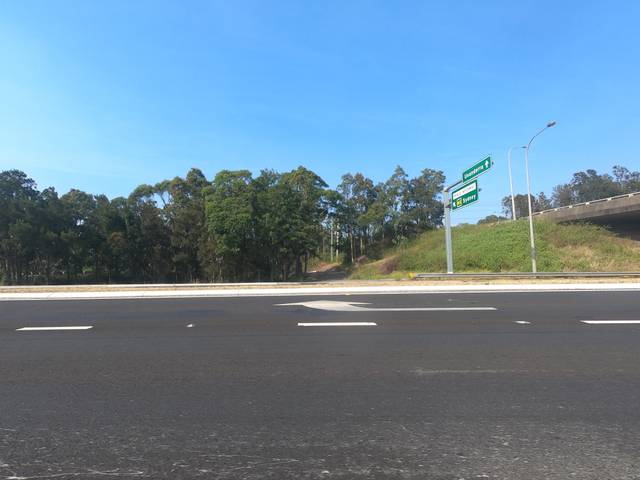
Region: Australia
Coordinates: -34.455, 150.858